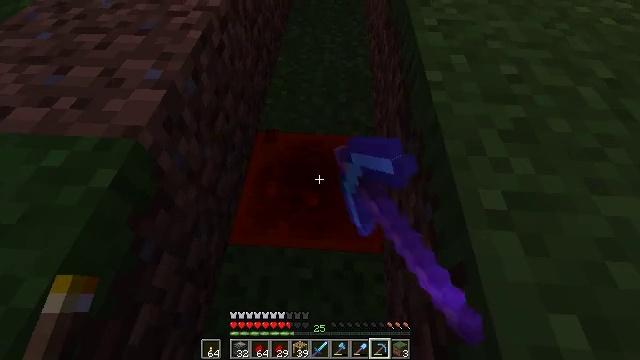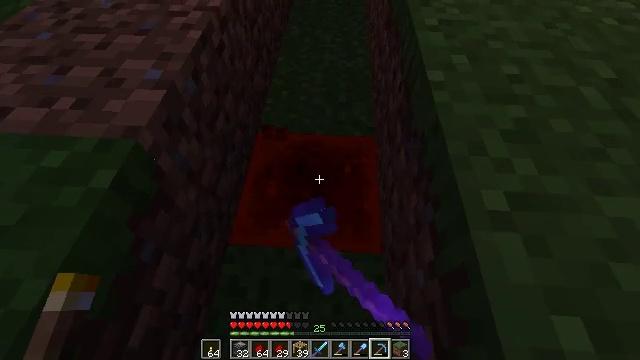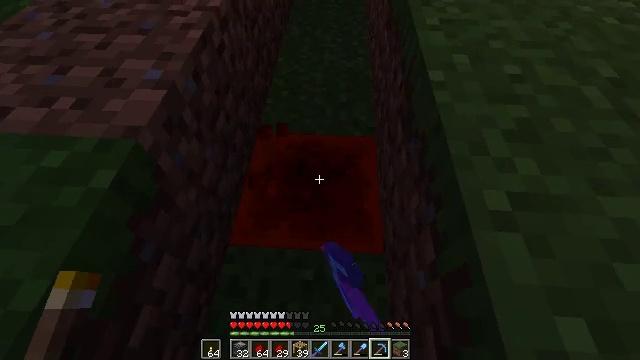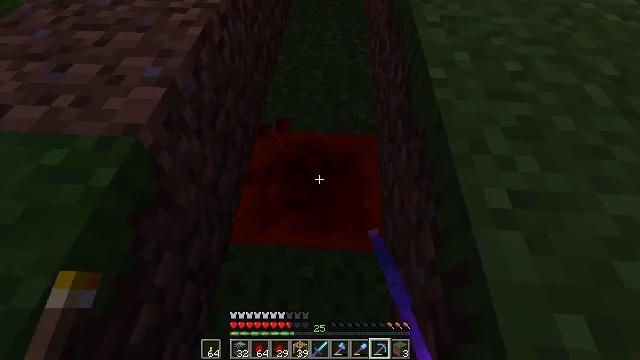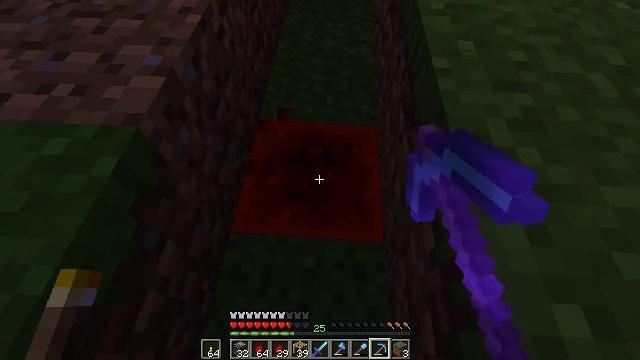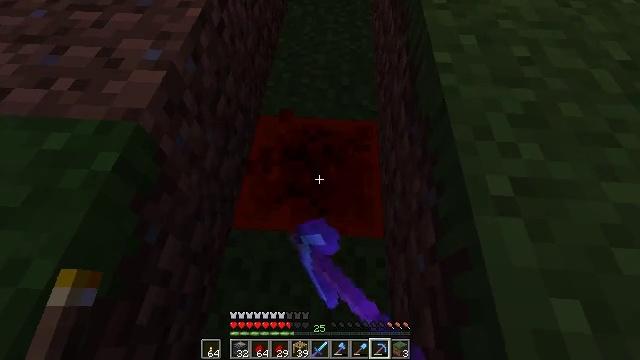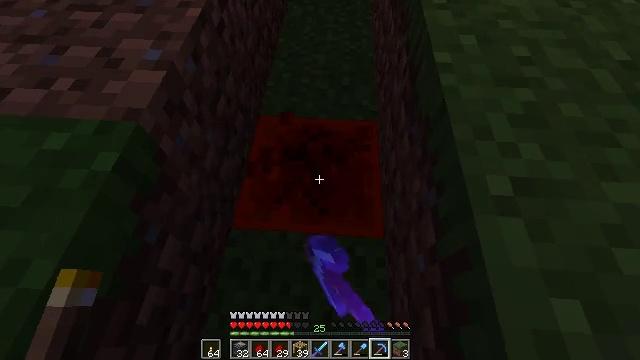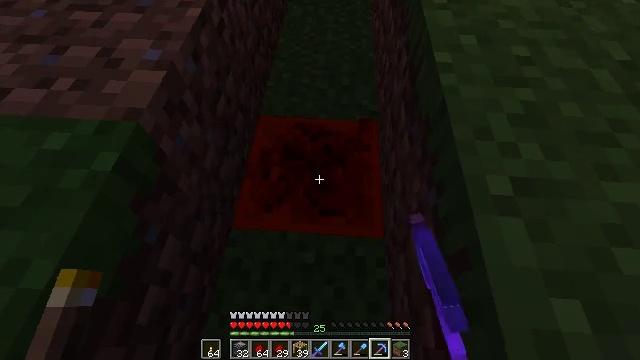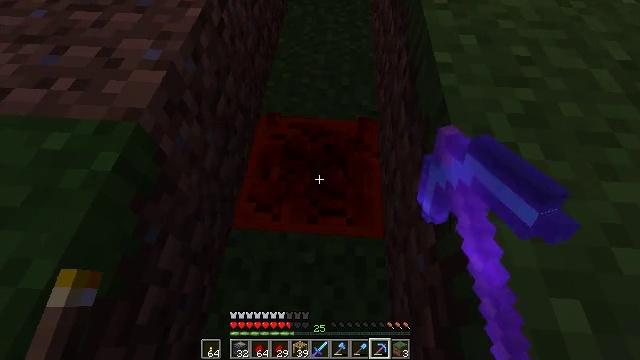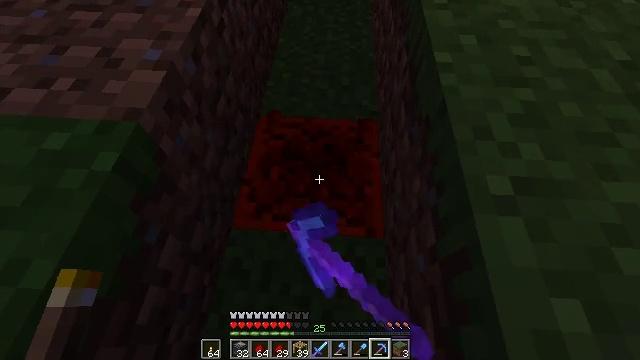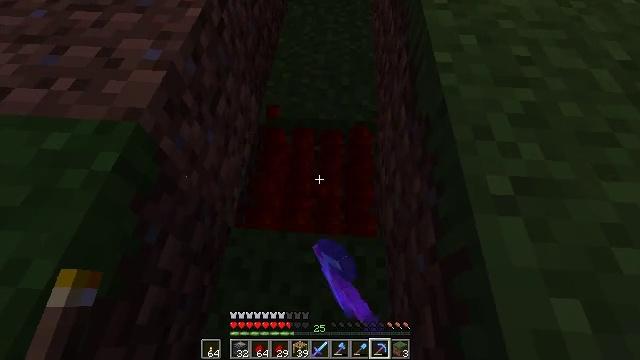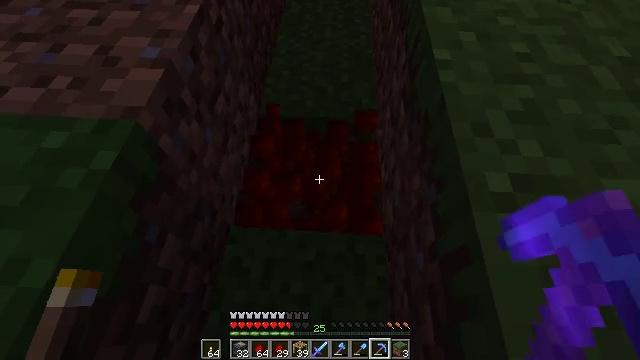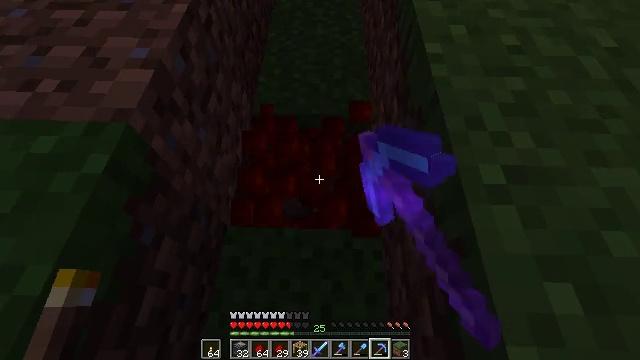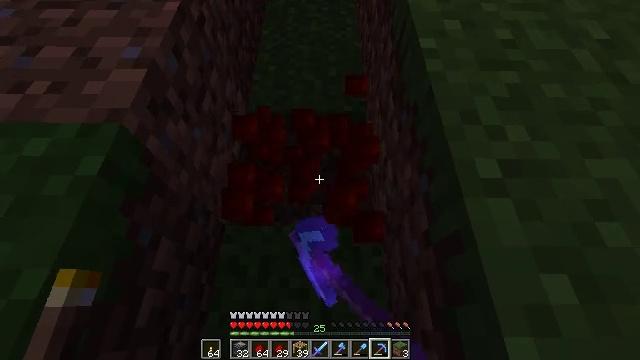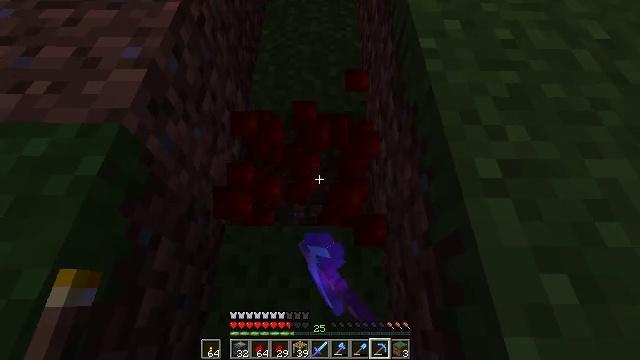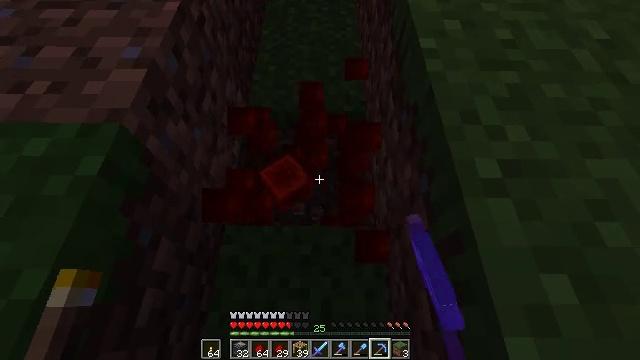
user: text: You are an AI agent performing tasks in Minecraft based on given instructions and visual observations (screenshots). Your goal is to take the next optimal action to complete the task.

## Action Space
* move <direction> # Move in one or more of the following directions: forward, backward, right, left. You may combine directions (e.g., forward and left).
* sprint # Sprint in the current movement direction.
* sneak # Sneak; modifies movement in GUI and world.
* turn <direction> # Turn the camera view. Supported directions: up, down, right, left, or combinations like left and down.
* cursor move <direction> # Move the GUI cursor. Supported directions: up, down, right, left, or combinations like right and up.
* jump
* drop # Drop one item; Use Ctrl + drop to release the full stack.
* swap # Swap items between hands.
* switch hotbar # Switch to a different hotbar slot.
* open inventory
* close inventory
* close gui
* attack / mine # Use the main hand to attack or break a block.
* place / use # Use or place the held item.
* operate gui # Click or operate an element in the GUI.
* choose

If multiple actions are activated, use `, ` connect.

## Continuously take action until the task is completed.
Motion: motion action
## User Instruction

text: Find and mine the redstone block.
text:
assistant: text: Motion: attack / mine
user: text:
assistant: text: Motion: attack / mine
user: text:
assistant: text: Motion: attack / mine
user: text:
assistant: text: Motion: turn down, attack / mine
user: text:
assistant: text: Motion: attack / mine
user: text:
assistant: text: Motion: attack / mine
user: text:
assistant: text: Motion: attack / mine
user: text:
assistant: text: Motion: attack / mine
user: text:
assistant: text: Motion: attack / mine
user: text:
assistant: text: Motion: attack / mine
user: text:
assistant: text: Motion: attack / mine
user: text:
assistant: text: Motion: turn right, attack / mine
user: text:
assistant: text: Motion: turn right, attack / mine
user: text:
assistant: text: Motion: attack / mine
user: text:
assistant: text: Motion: attack / mine
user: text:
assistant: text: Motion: attack / mine
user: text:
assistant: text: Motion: attack / mine
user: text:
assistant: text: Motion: attack / mine
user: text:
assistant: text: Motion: move forward, attack / mine
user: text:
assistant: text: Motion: move forward
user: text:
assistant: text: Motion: move forward
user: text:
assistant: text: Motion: move forward
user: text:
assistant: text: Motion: move forward
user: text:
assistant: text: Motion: move forward, sprint
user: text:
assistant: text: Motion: move forward, sprint
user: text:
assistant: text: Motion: move forward, sprint
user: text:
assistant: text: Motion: move forward, sprint
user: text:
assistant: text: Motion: move forward
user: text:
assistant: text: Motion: move forward
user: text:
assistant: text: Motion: move forward